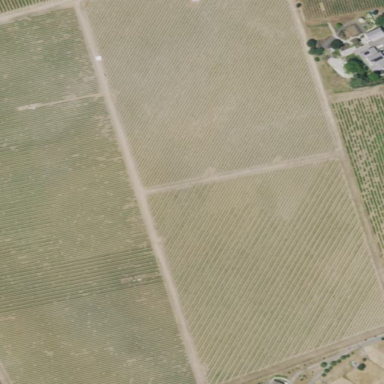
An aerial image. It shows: Vineyard with wine grapes as the crop.